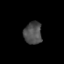
Tissue: prostate
Cell type: T cells
Senescence score: 0.2866
Nuclear area (px): 394
Mean DAPI intensity: 77.47